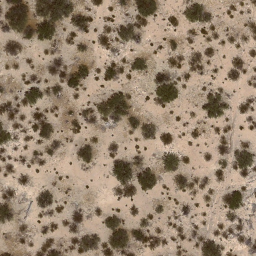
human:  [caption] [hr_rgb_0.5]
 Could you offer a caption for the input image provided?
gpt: Lots of plants scattered in the loess ground. .

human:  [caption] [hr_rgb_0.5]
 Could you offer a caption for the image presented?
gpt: There are some grey plants scattered on the ground .

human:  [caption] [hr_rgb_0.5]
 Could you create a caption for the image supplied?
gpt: This is a chaparral .

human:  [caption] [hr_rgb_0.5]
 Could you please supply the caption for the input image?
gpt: Lots of plants scattered on the ground. .

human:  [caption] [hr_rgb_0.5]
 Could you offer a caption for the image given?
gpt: Some grey plants are scattered in the loess ground .